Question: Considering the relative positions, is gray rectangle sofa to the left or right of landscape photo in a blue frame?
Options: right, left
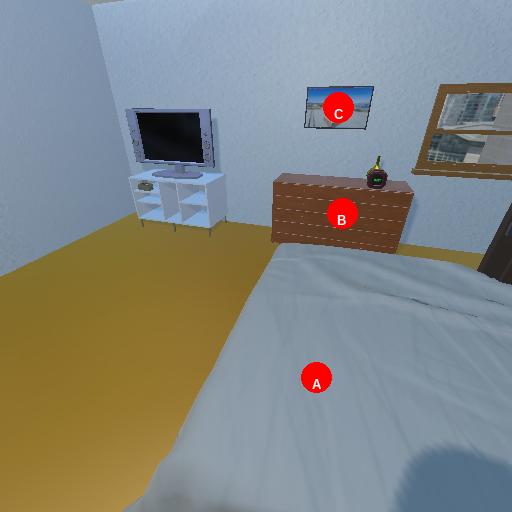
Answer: right